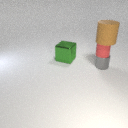
large green metal cube to the left of small gray metal cylinder